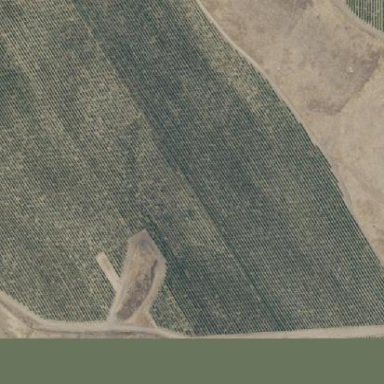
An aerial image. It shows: Unique farmland with vineyard crops of grapes.